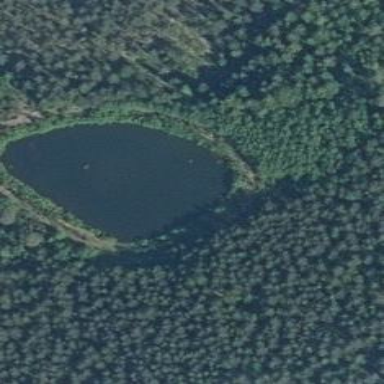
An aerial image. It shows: Fish farm reservoir with natural water.